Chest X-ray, PA view. Patient: 31 years old, sex F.
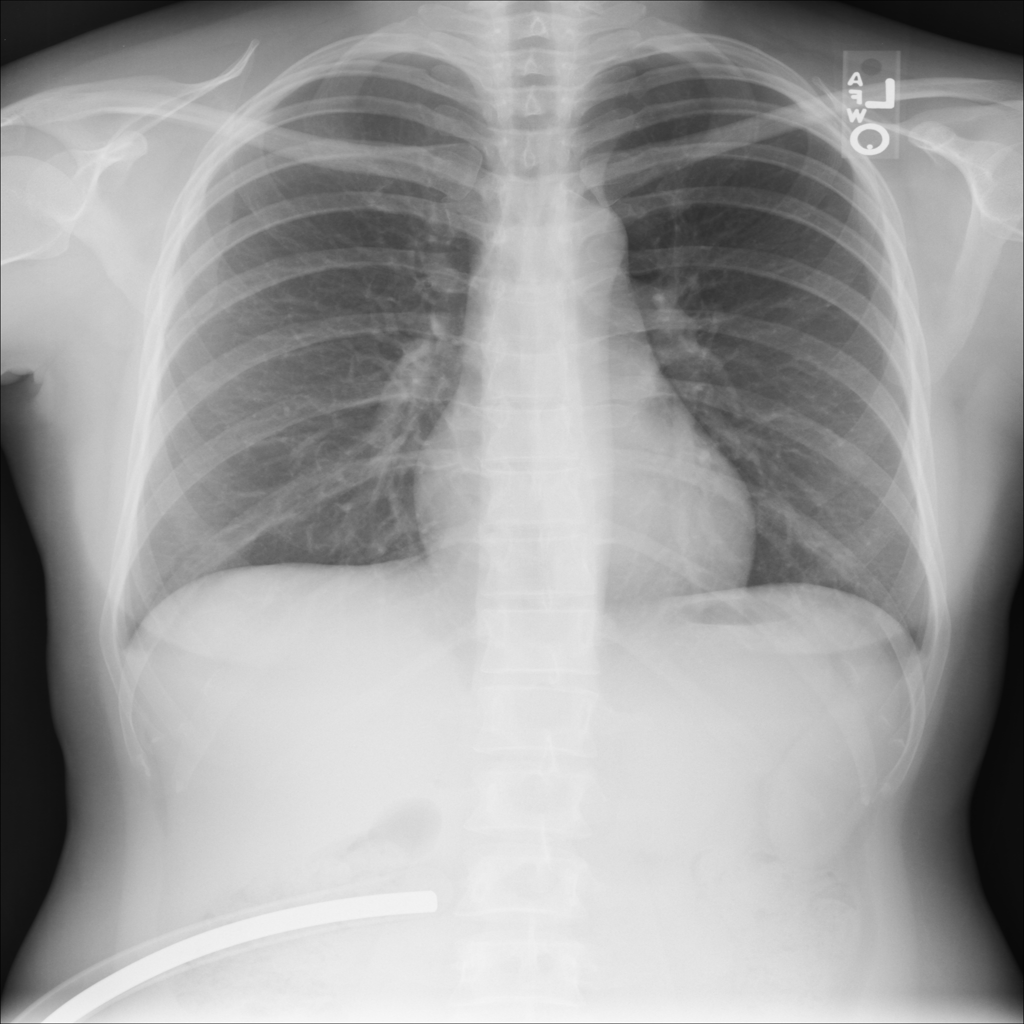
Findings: No Finding